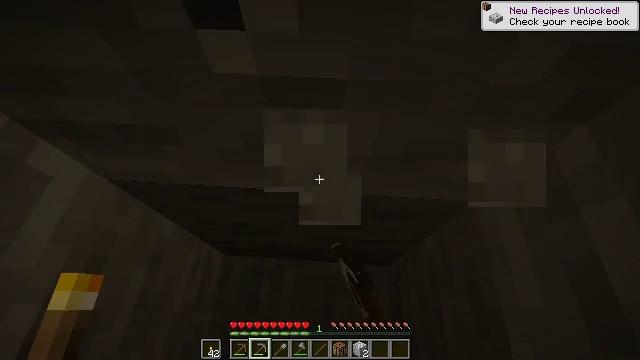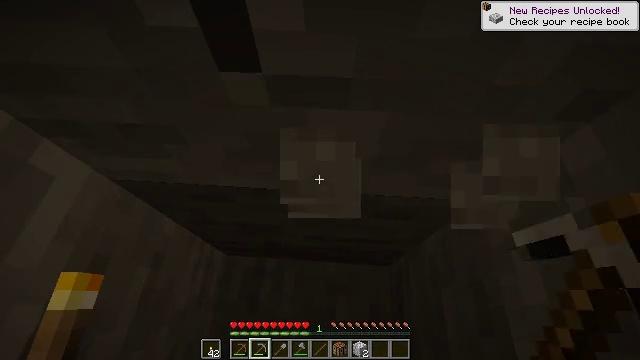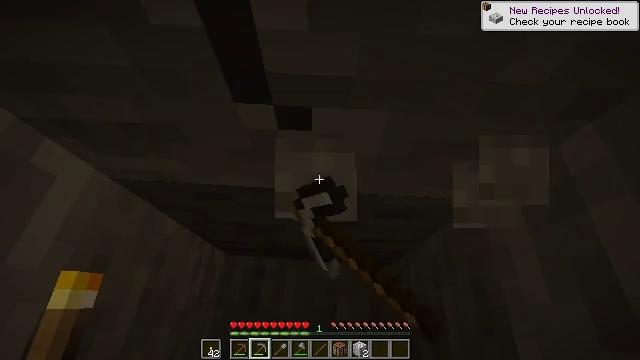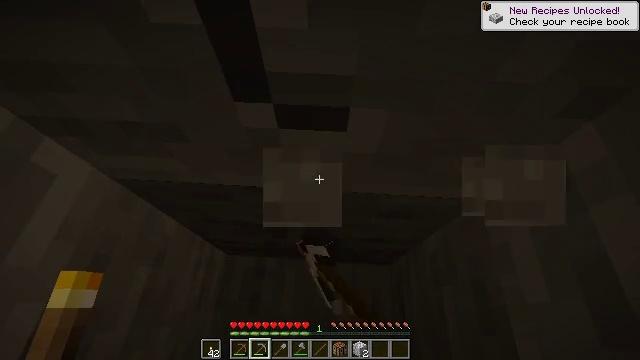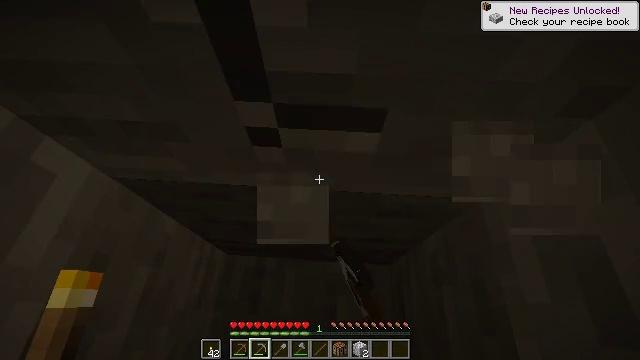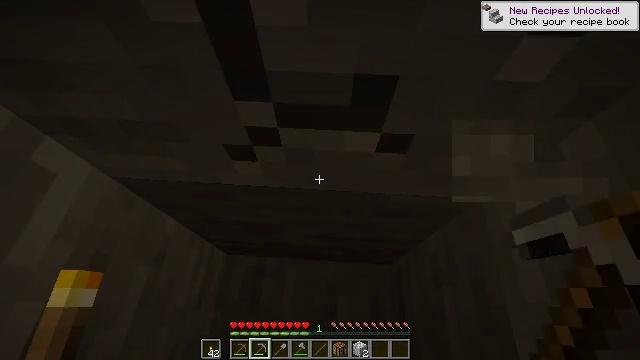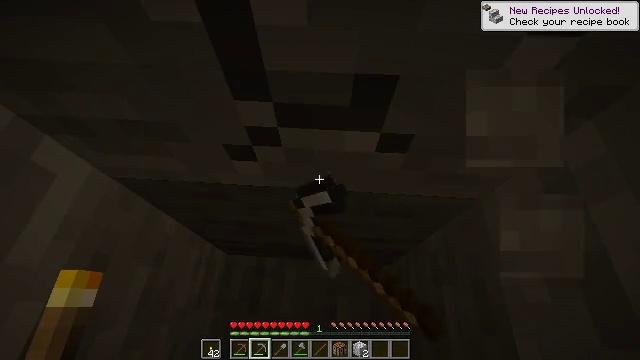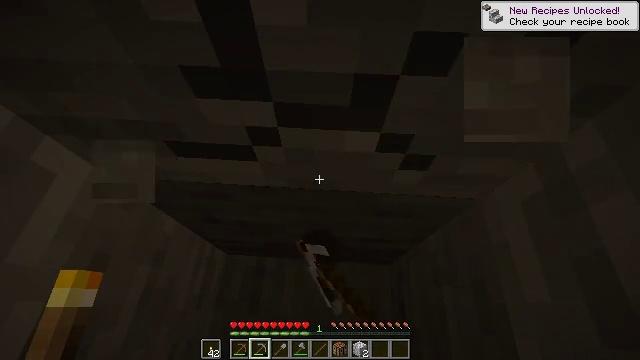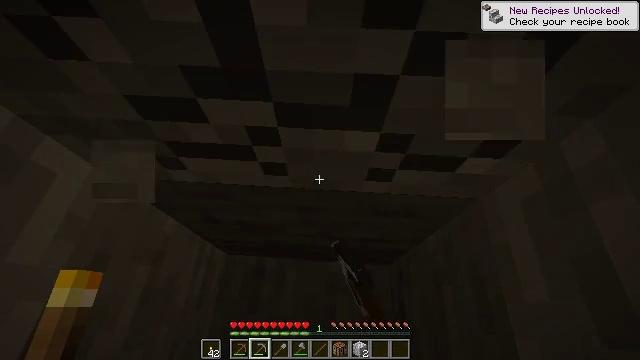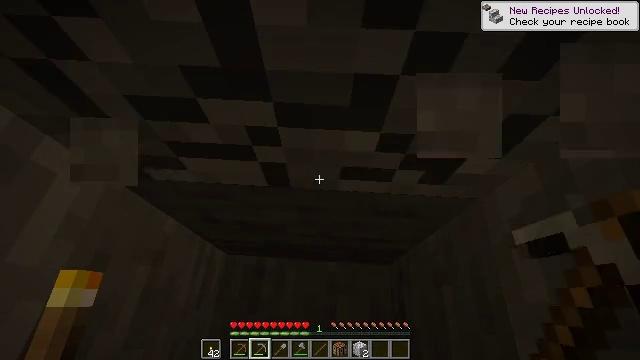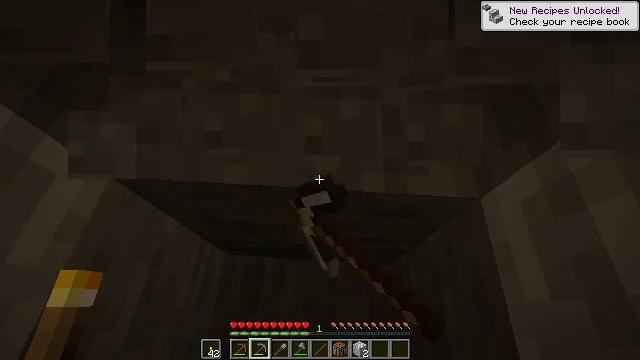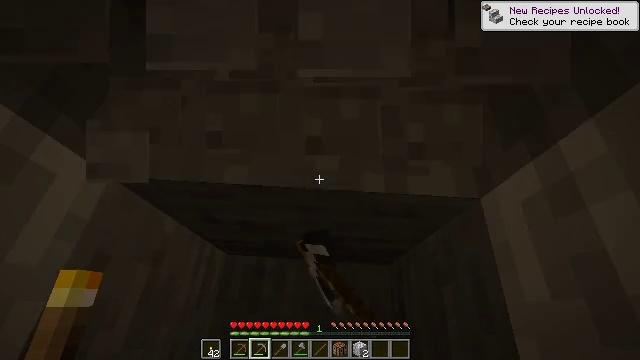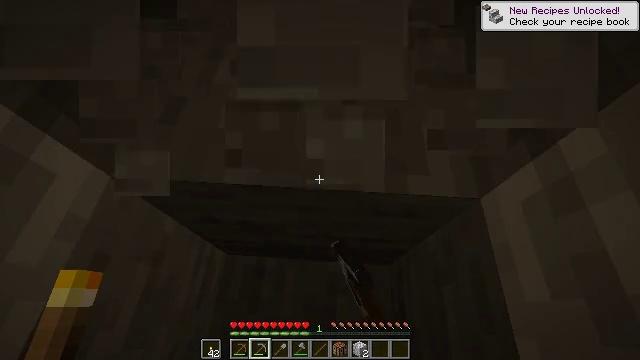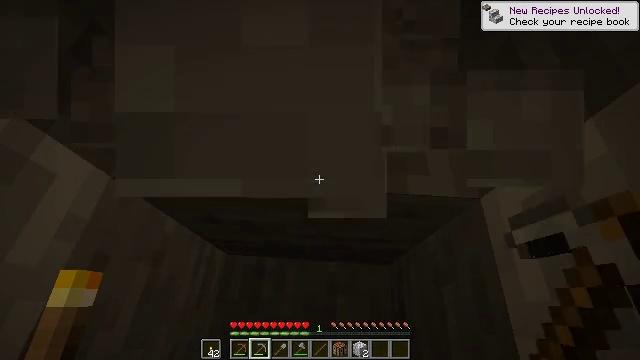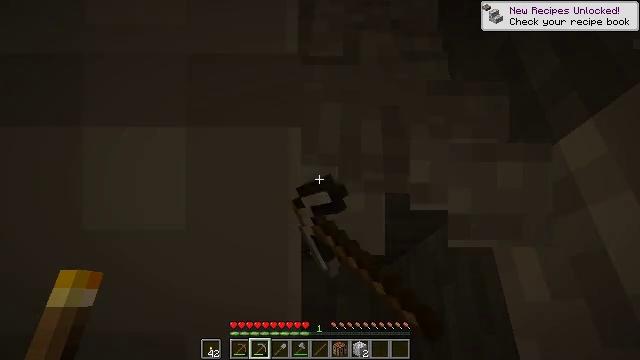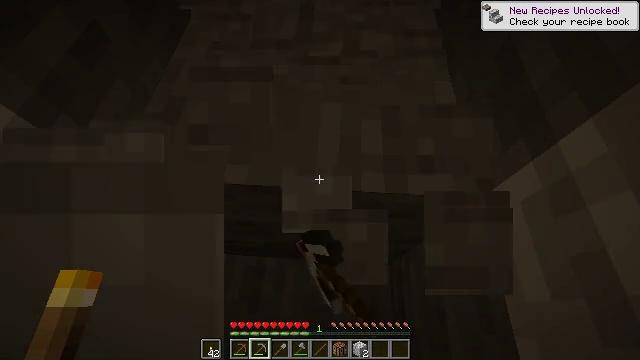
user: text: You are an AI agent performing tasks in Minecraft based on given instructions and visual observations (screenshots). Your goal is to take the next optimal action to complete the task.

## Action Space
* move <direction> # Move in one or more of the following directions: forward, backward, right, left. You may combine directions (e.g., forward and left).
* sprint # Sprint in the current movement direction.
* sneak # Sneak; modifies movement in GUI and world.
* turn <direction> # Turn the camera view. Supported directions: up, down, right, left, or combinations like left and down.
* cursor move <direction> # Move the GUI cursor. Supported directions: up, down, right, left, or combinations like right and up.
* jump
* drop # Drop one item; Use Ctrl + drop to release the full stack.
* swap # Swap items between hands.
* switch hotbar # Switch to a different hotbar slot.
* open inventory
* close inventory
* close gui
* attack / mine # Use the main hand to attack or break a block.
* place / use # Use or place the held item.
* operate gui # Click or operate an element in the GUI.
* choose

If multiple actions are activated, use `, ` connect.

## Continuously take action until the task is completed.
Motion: motion action
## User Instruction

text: Mine stone underground.
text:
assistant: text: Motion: attack / mine
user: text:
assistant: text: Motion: attack / mine
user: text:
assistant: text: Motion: attack / mine
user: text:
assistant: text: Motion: attack / mine
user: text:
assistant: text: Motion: attack / mine
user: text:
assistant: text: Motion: attack / mine
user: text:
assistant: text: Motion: attack / mine
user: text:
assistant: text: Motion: attack / mine
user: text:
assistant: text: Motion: attack / mine
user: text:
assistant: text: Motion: attack / mine
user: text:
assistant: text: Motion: attack / mine
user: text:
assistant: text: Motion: attack / mine
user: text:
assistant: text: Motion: attack / mine
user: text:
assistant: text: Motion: attack / mine
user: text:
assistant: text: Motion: attack / mine
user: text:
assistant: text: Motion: attack / mine
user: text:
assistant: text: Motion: attack / mine
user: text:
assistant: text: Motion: attack / mine
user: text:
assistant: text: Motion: attack / mine
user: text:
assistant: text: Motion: attack / mine
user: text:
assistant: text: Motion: attack / mine
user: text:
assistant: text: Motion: attack / mine
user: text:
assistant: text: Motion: attack / mine
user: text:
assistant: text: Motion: attack / mine
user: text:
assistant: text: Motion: attack / mine
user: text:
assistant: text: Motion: attack / mine
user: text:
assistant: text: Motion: attack / mine
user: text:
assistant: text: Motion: attack / mine
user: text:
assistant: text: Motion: attack / mine
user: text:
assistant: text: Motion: attack / mine